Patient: sex F, age 59
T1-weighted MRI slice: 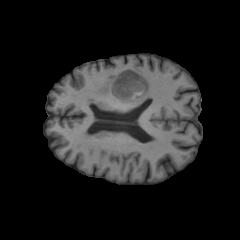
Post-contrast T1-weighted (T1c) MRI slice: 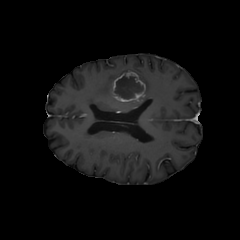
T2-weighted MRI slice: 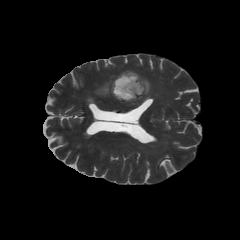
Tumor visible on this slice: yes
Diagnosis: Glioblastoma, IDH-wildtype
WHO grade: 4